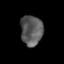
Tissue: prostate
Cell type: Epithelial cells
Senescence score: 0.2749
Nuclear area (px): 648
Mean DAPI intensity: 90.159